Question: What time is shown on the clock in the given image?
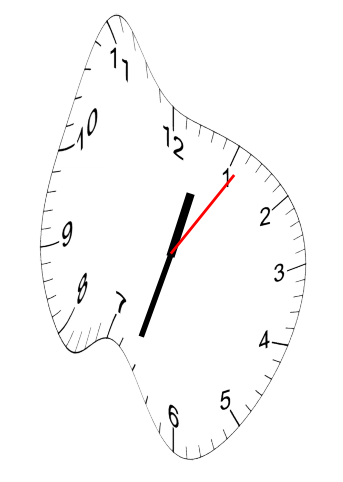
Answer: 12:33:06